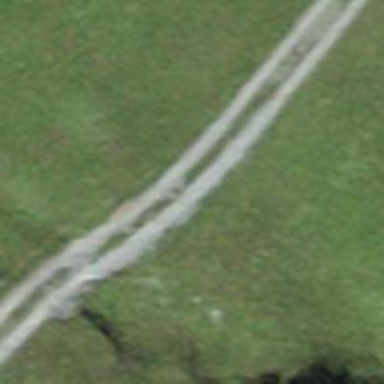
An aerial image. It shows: Grass track with Grade 4 tracktype.